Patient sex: M
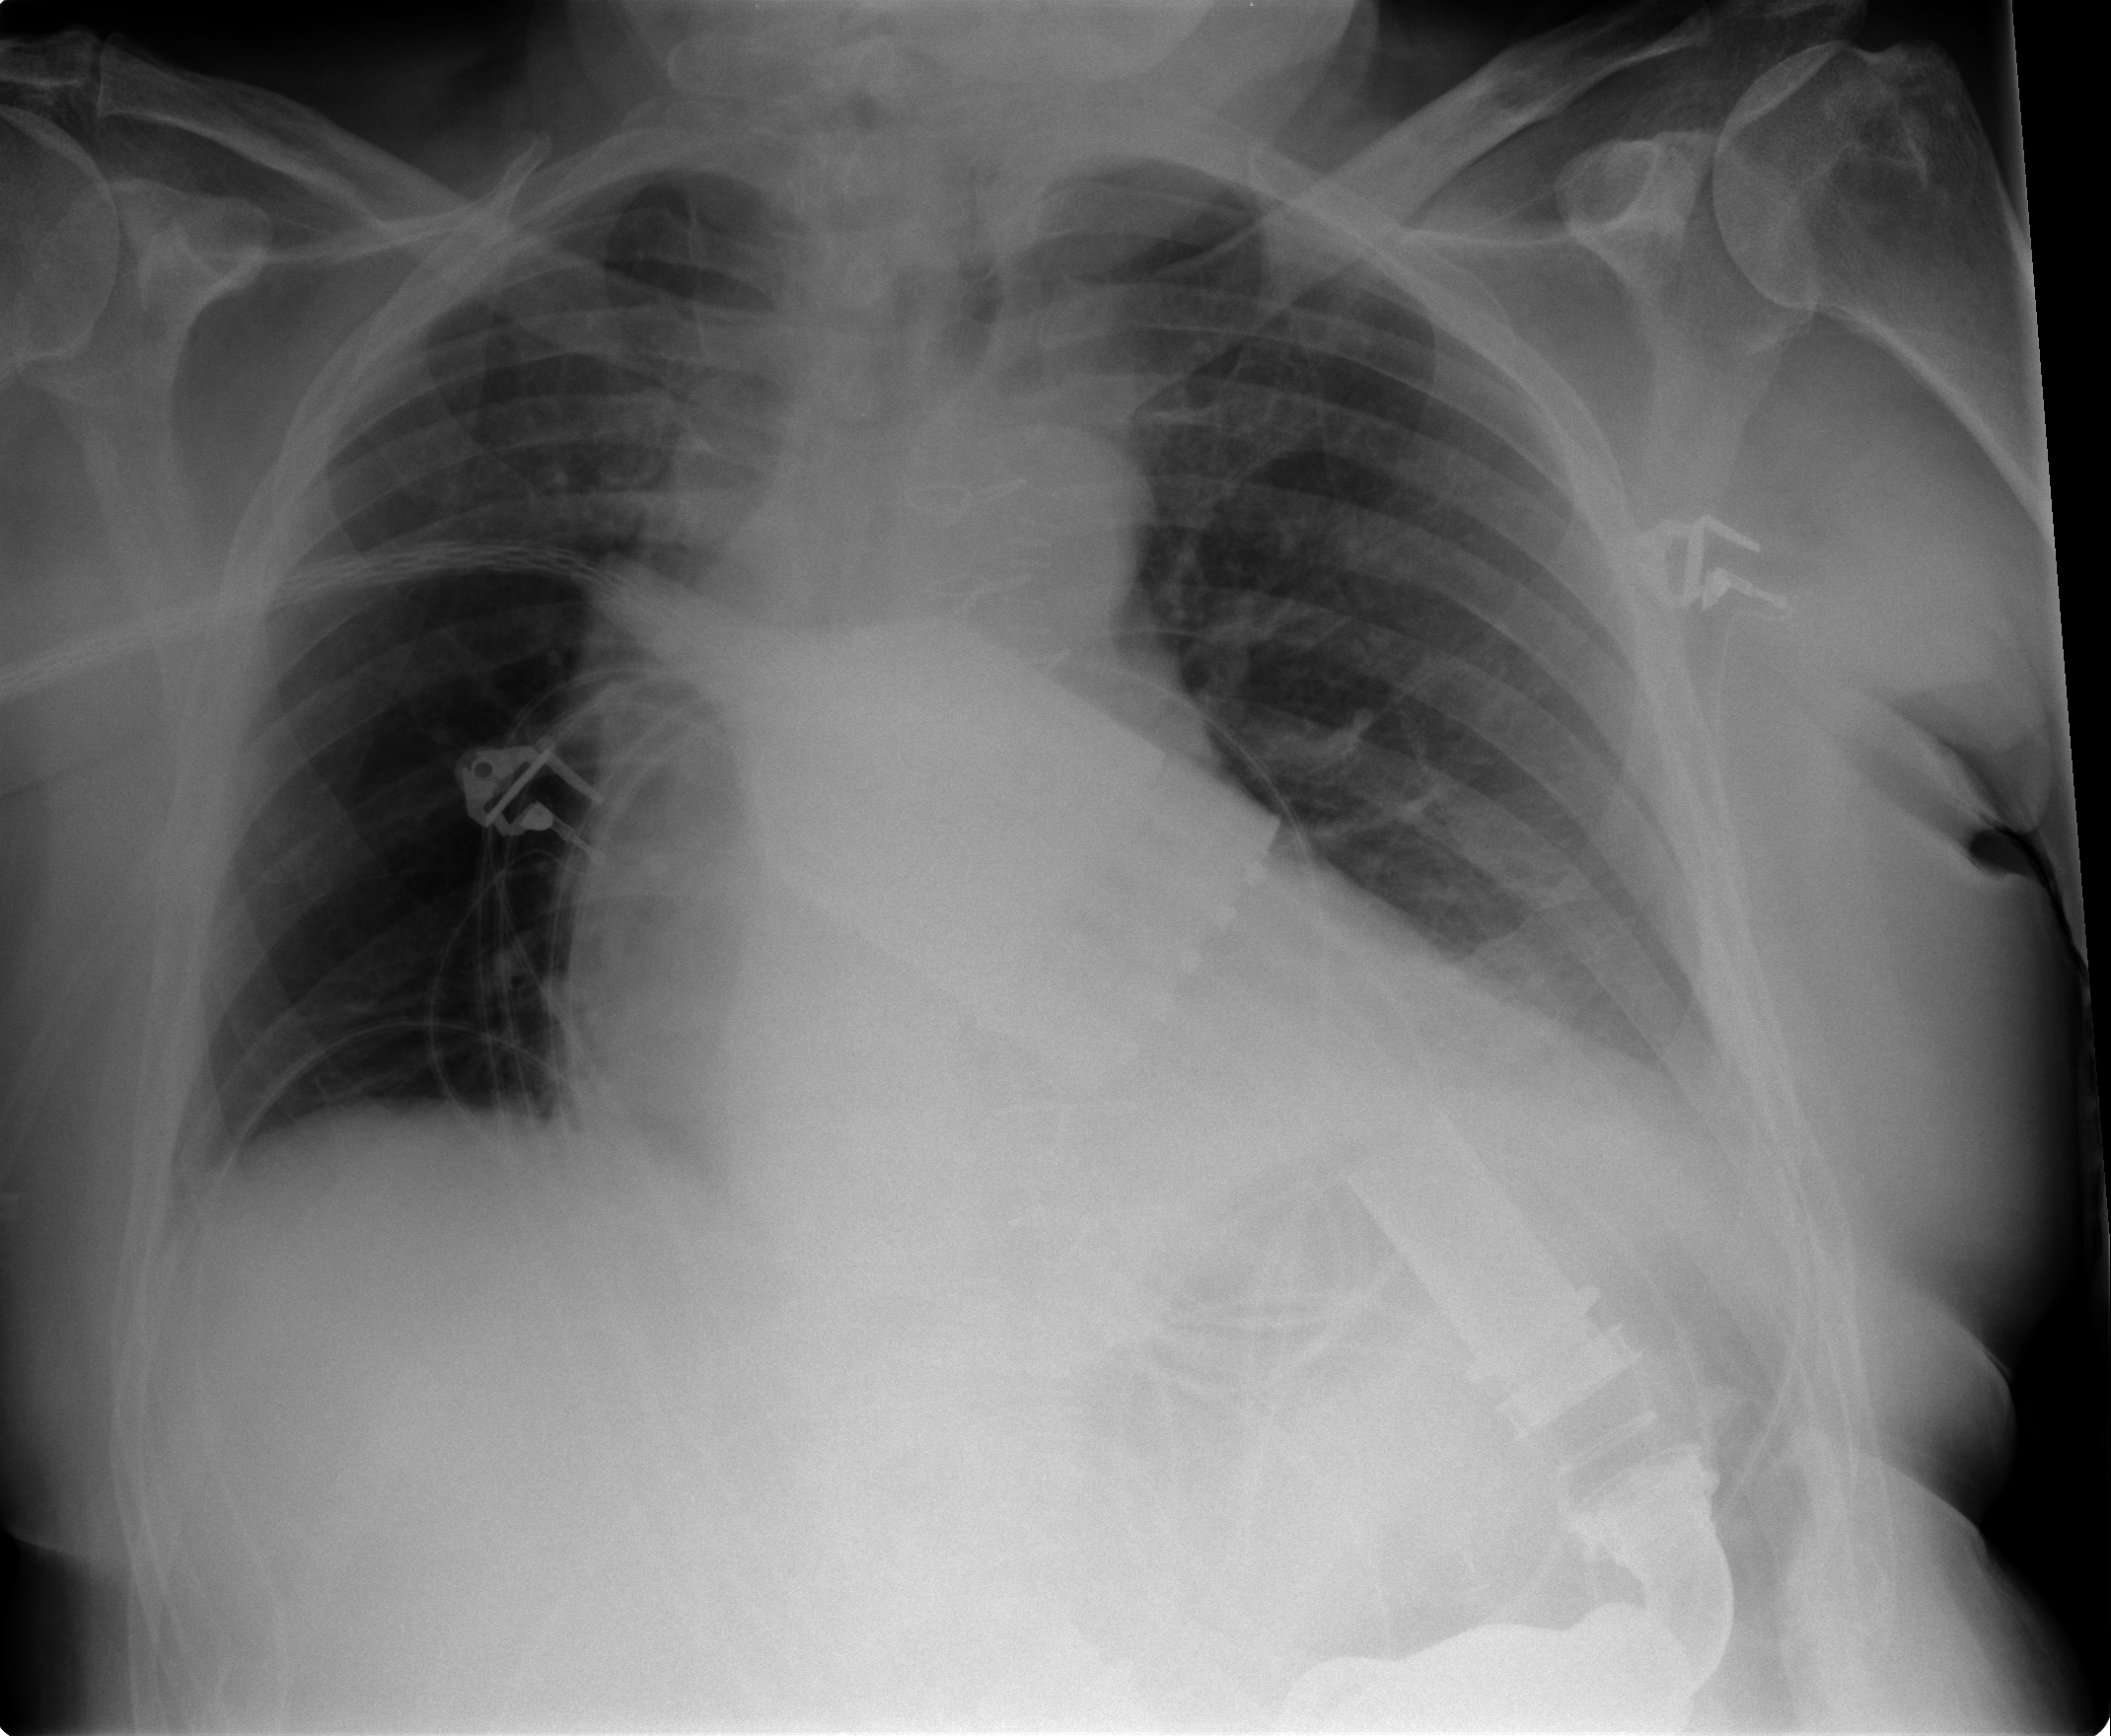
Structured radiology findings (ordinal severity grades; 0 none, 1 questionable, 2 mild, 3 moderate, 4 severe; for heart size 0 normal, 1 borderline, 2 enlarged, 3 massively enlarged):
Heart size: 2
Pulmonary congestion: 0
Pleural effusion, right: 0
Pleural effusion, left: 1
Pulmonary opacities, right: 0
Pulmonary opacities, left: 2
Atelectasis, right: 0
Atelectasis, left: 0